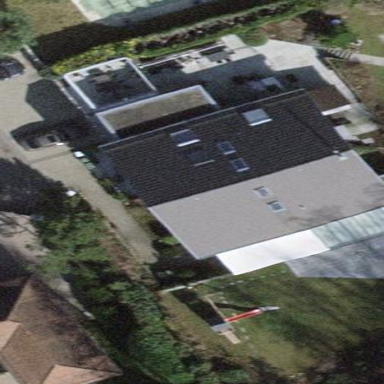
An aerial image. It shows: Gabled roof house.